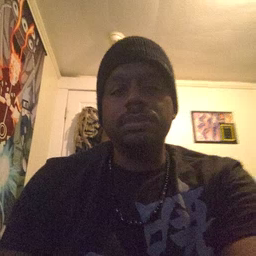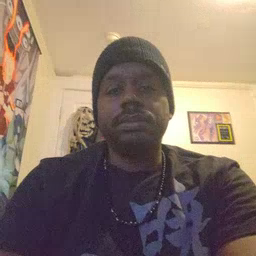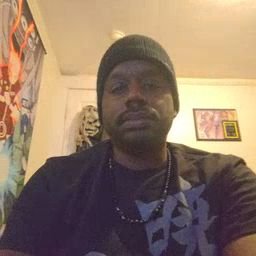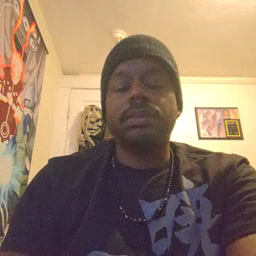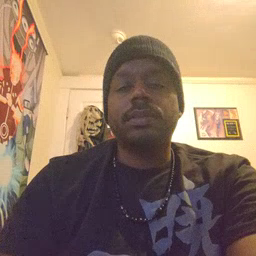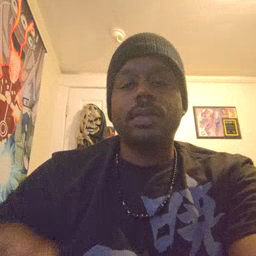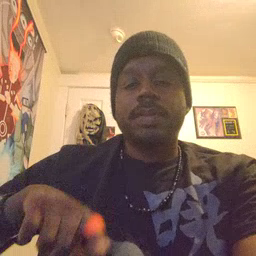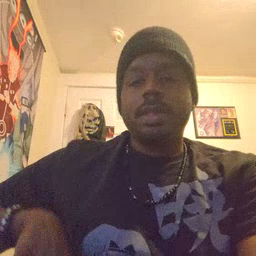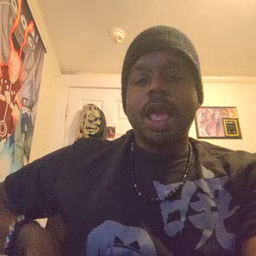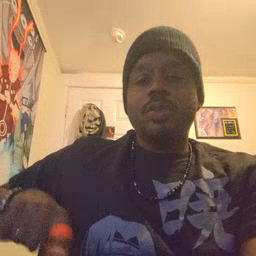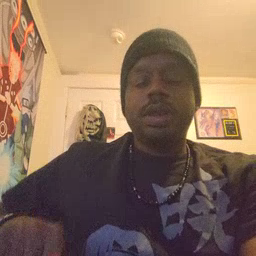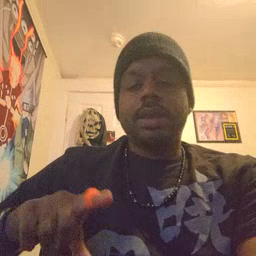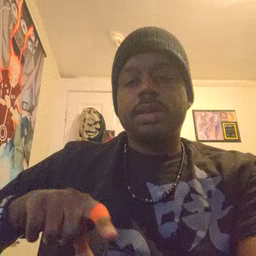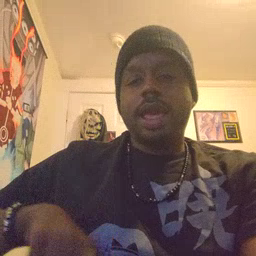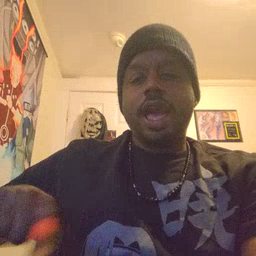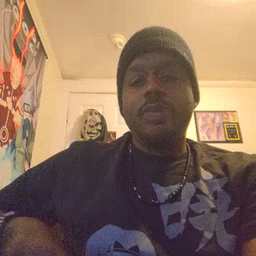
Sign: underwear